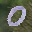
Label: 0